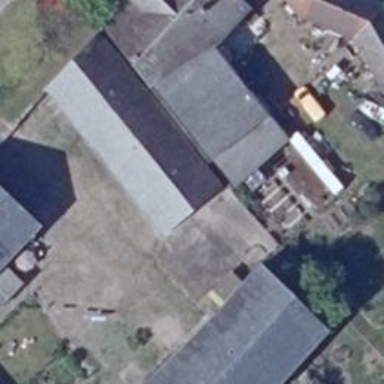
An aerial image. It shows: Barn.